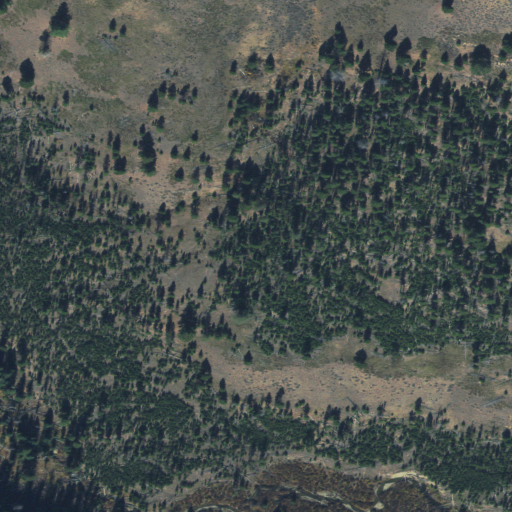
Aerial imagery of valley in Idaho named French Gulch containing evergreen forest and shrub